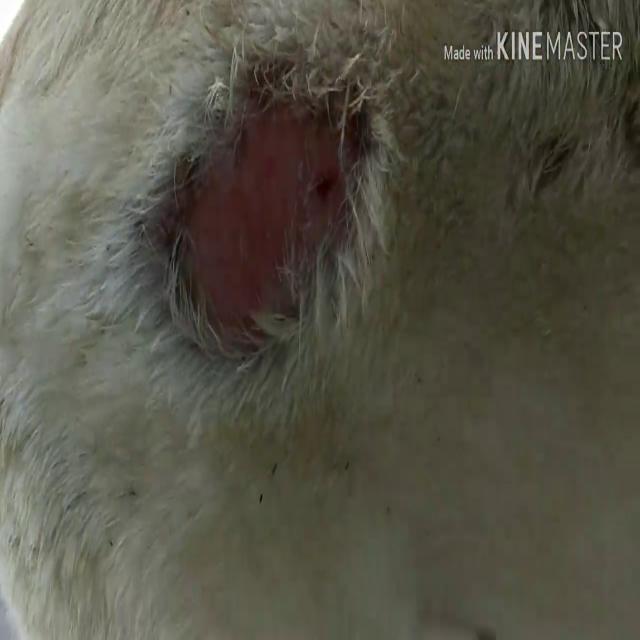
Canine dermatitis — inflammation of the skin presenting with erythema, pruritus, papules, and excoriation. May be allergic, contact, or atopic in origin.